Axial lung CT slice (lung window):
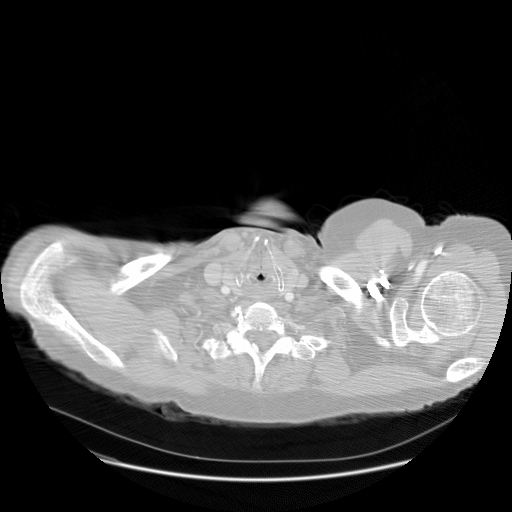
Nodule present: no